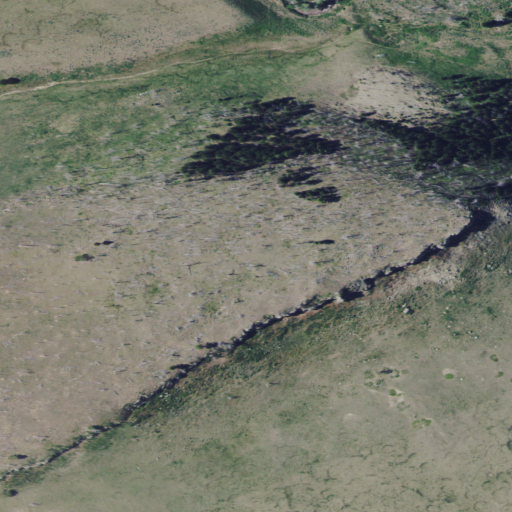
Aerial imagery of mountain in Montana named Battleship Butte containing grassland, evergreen forest, and shrub